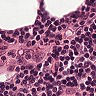
Metastatic tissue present: no